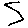
Label: zigzag